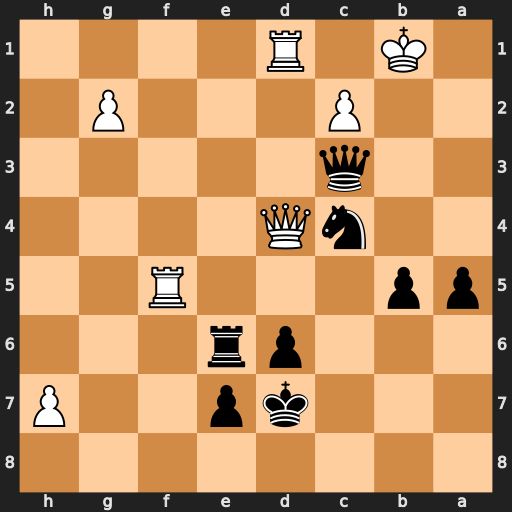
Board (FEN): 8/3kp2P/3pr3/pp3R2/2nQ4/2q5/2P3P1/1K1R4
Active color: b
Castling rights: -
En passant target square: -
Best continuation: Na3+ Ka2 Qxc2+ Qb2 Qa4 Rfd5 Nc4+ Kb1 Nxb2